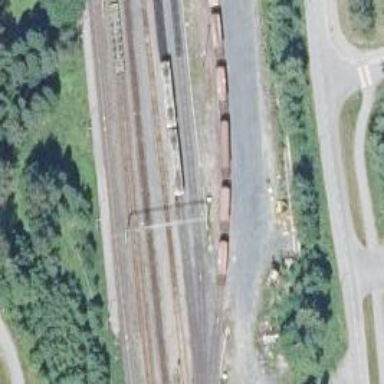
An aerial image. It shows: Railway with continuous electrified contact line.